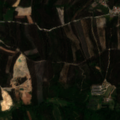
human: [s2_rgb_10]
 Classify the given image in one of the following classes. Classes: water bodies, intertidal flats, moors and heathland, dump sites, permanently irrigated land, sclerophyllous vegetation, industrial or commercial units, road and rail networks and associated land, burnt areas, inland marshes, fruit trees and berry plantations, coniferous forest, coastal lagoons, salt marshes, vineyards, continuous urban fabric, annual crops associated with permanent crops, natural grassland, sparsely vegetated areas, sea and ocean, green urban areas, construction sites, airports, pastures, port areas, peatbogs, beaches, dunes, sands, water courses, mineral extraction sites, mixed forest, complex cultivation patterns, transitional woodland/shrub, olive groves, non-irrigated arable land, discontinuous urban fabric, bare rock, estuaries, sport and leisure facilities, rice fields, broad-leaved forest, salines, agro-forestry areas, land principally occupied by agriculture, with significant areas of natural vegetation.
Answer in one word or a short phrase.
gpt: land principally occupied by agriculture, with significant areas of natural vegetation, broad-leaved forest, mixed forest